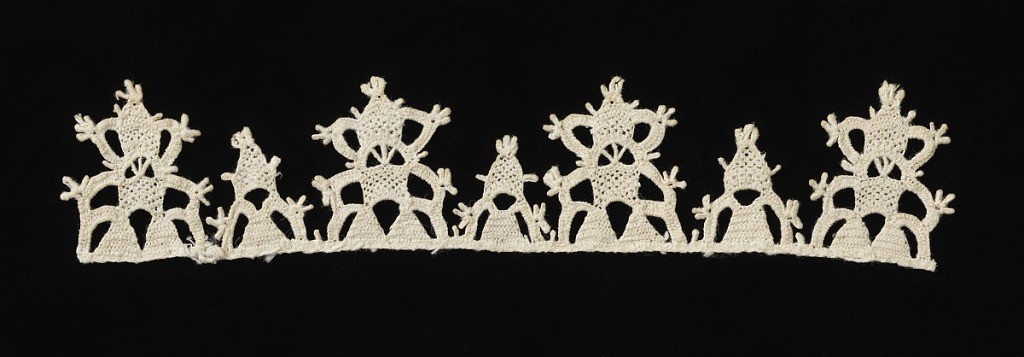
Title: Border
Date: late 16th century
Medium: linen Technique: needle lace
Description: Narrow border of points in two sizes, alternating. Fine, flat needle lace technique.